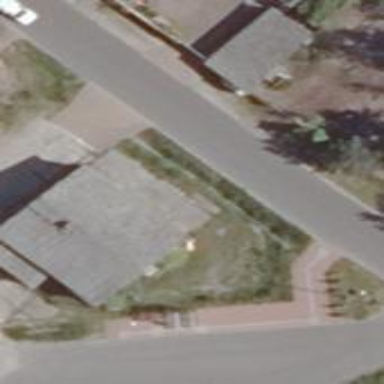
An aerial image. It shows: Part of building.